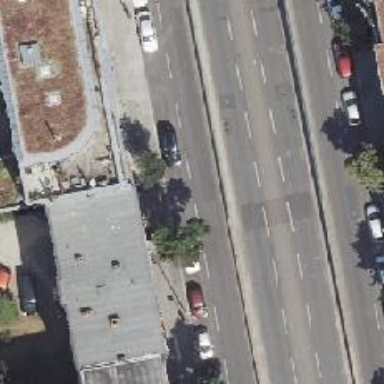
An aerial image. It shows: Secondary road with asphalt surface.